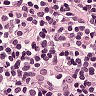
Metastatic tissue present: no